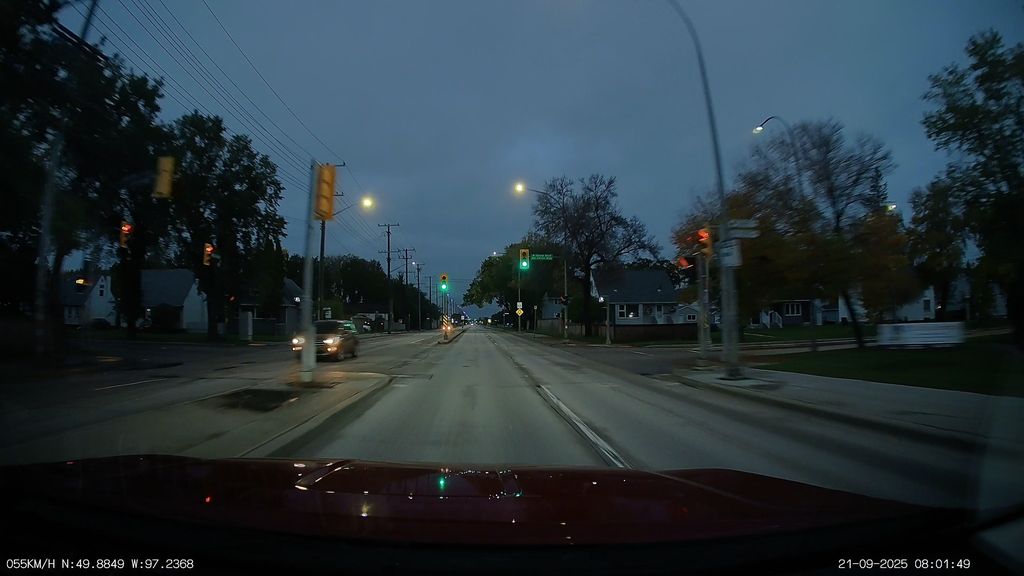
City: winnipeg